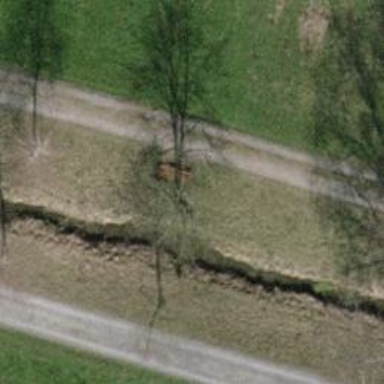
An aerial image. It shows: Red bench.